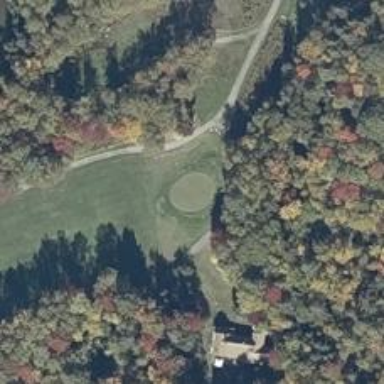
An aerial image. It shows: View of golf hole.